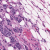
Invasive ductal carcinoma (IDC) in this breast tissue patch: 1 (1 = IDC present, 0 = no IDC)